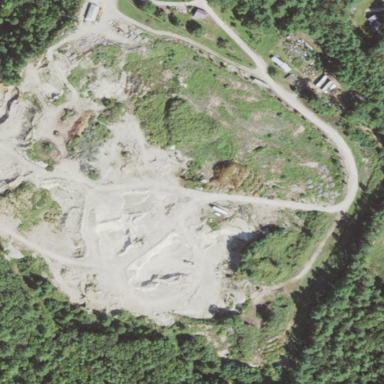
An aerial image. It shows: Quarry area.